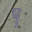
Label: 9